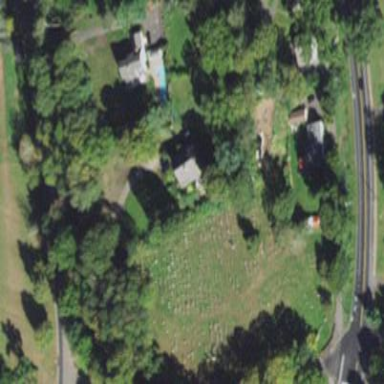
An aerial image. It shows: Private cemetery with landuse designation.